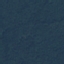
Label: Forest